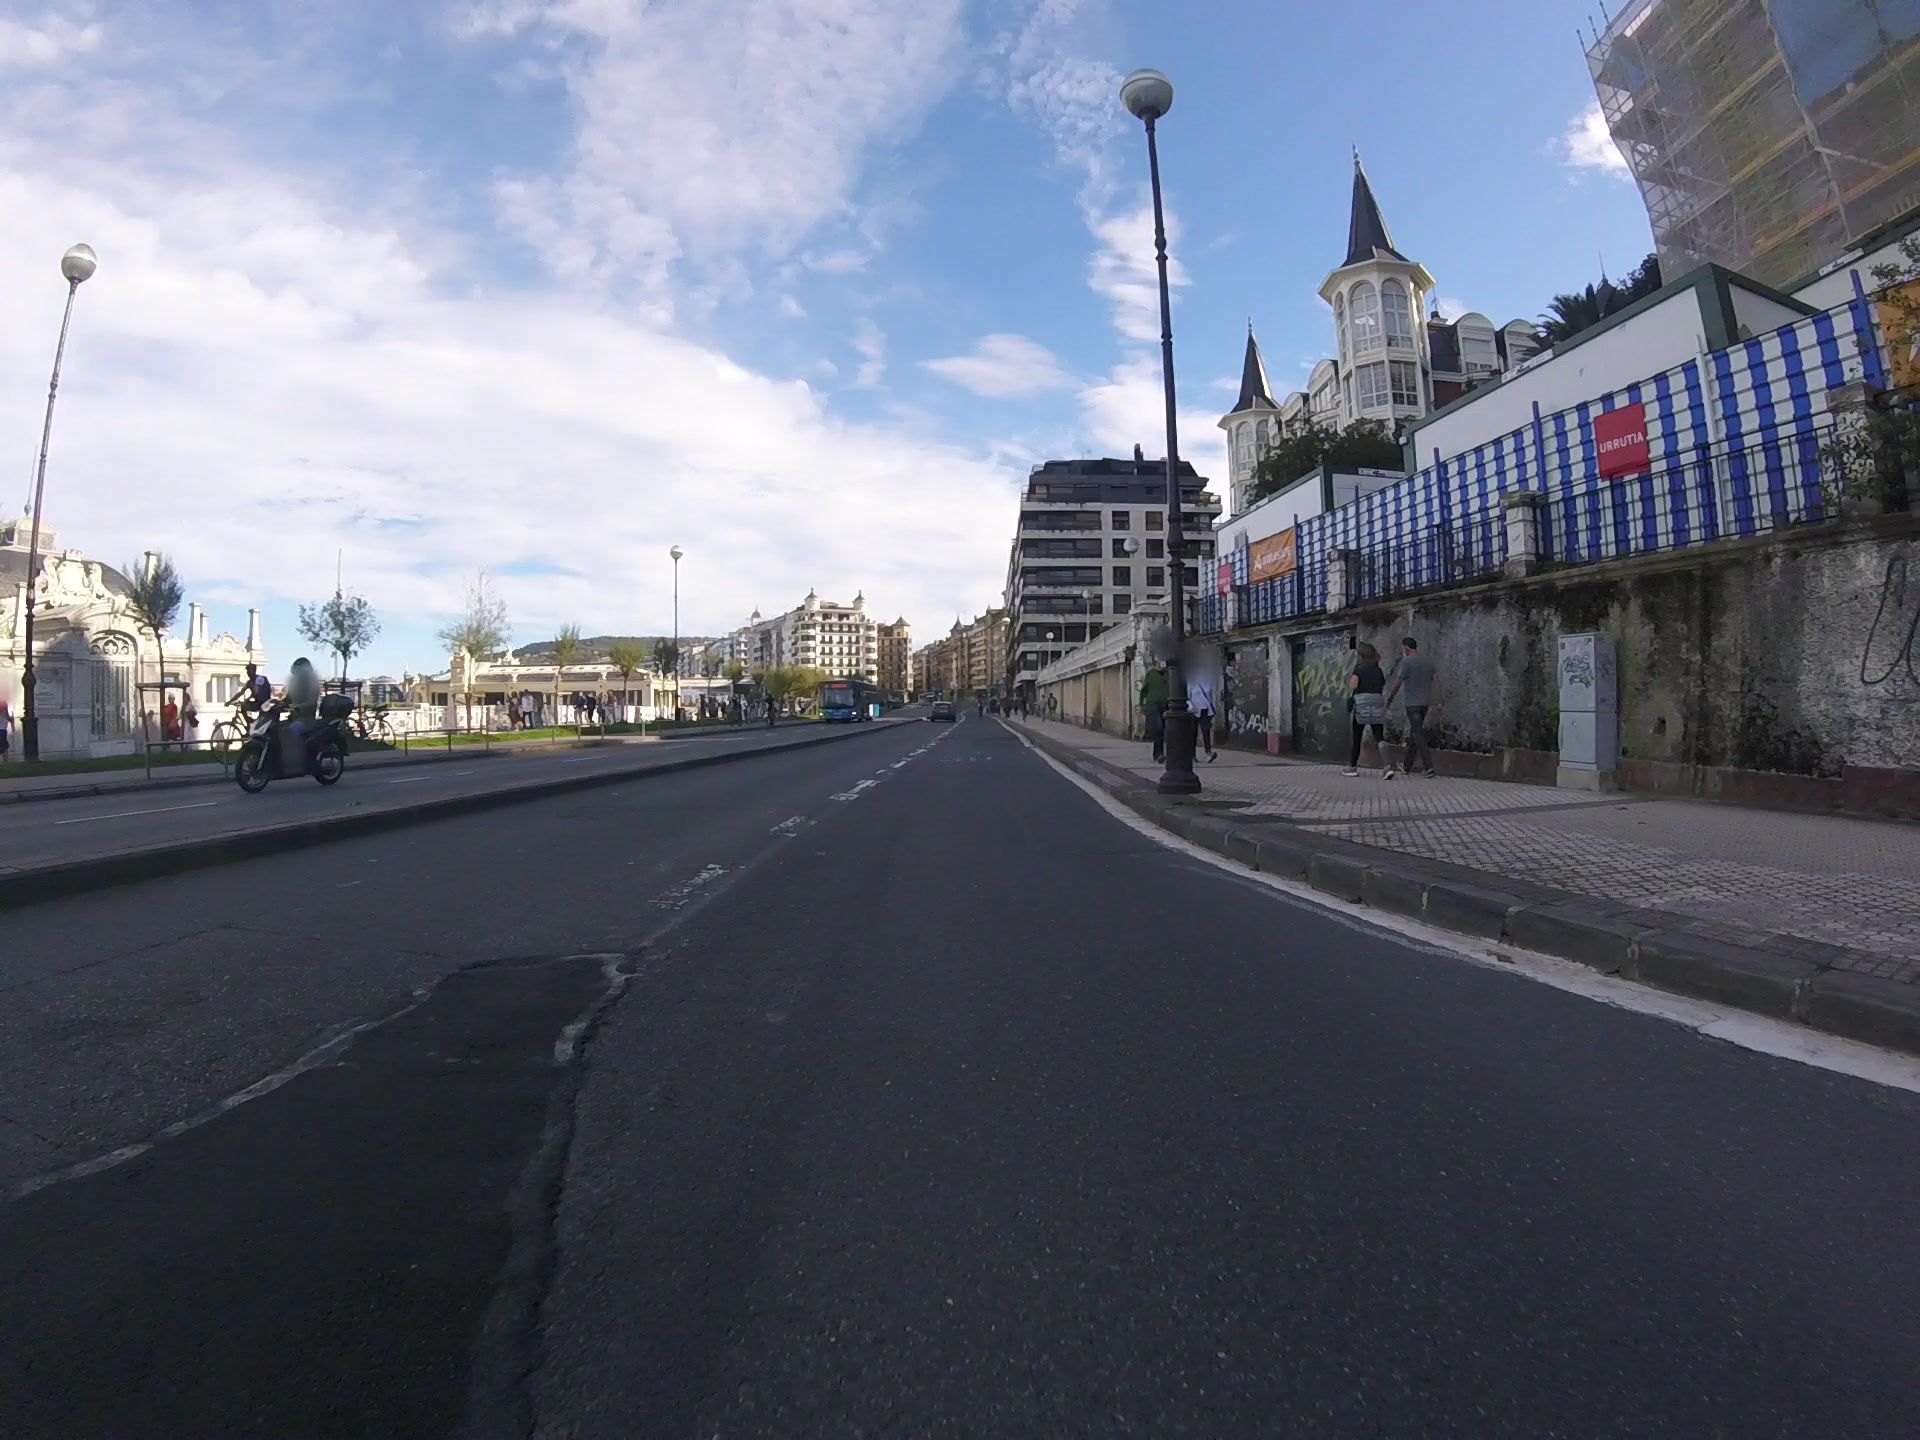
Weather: clear
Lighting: day
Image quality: good
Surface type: cycling surface
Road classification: secondary
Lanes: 2
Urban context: urban centre
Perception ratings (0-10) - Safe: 5.63, Lively: 6.93, Beautiful: 6.04, Boring: 6.47, Depressing: 3.55, Wealthy: 6.66